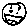
Label: smiley face